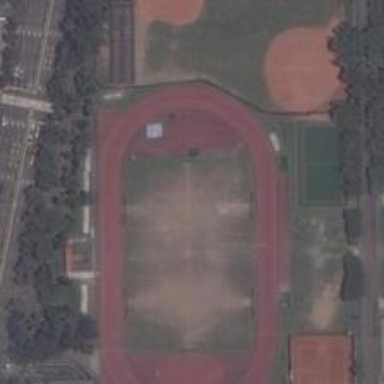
This course is already very old, the surrounding baseball field and tennis courts also need to be repaired .